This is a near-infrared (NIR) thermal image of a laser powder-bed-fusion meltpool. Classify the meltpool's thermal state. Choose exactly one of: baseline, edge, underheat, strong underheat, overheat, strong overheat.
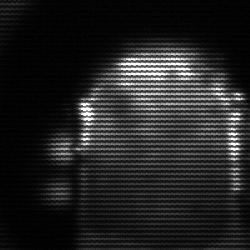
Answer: baseline